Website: walmart
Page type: payment
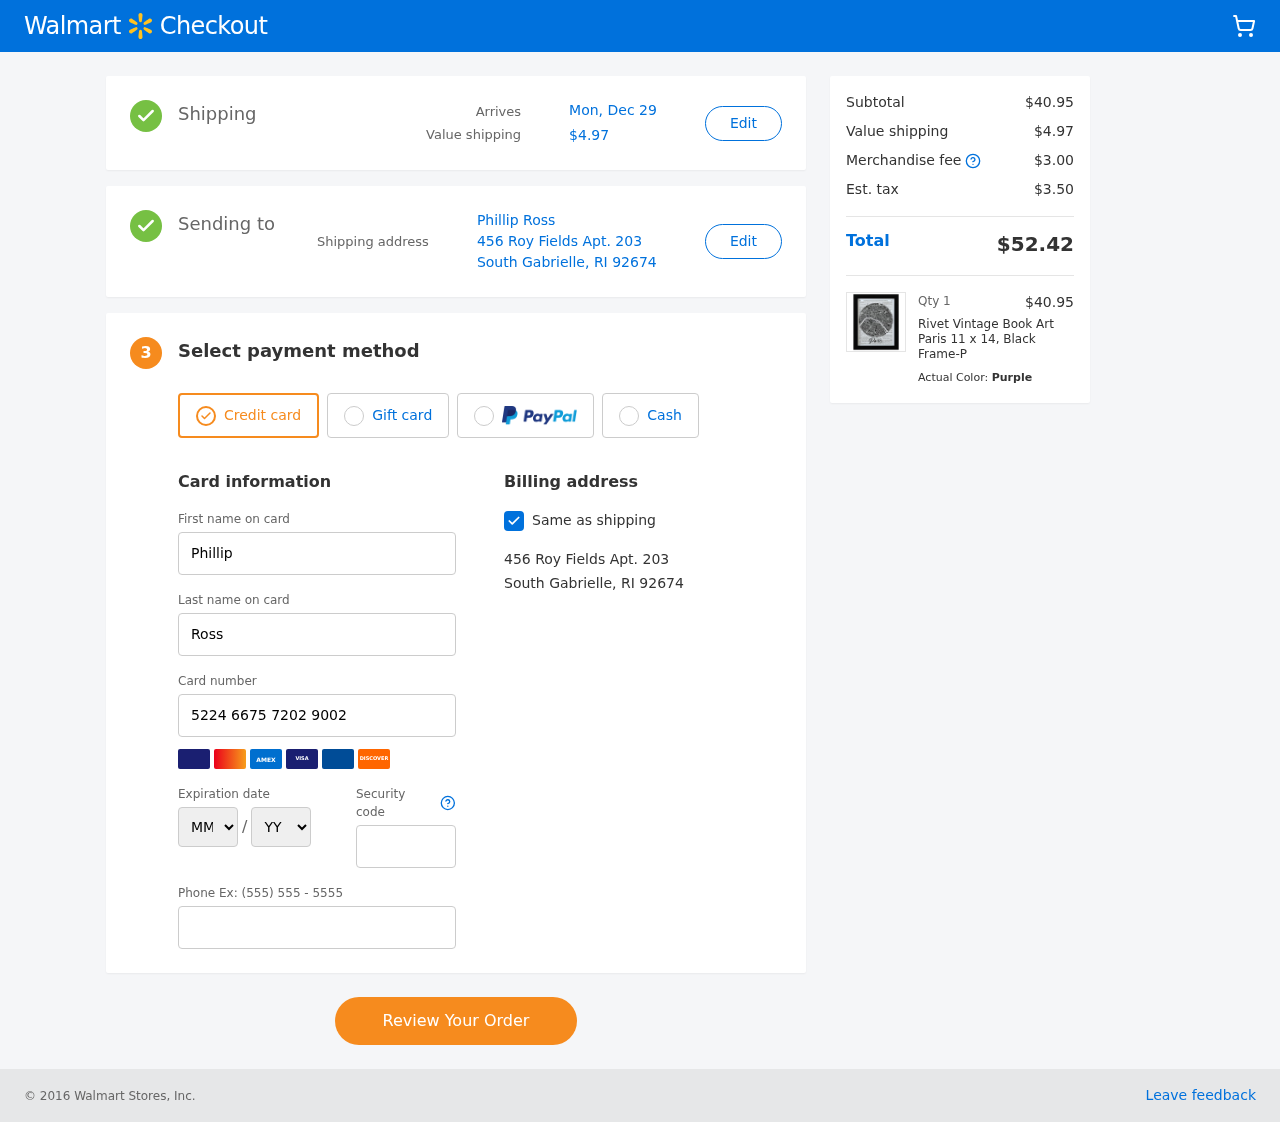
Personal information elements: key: PII_CARD_EXPIRY_MONTH
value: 04
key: PII_CARD_EXPIRY_YEAR
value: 30
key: PII_CITY_STATE_ZIP
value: South Gabrielle, RI 92674
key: PII_FULLNAME
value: Phillip Ross
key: PII_STREET
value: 456 Roy Fields Apt. 203
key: PII_FIRSTNAME
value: Phillip
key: PII_LASTNAME
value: Ross
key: PII_CARD_NUMBER
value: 5224 6675 7202 9002
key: PII_CARD_CVV
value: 566
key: PII_PHONE
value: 5423118710
Product elements: key: PRODUCT1_NAME
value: Rivet Vintage Book Art Paris 11 x 14, Black Frame-P
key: PRODUCT1_PRICE
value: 40.95
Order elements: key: ORDER_DELIVERY_DATE
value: Mon, Dec 29
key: ORDER_SHIPPING_COST
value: $4.97
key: ORDER_SUBTOTAL
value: $40.95
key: ORDER_MERCHANDISE_FEE
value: $3.00
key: ORDER_TAX
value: $3.50
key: ORDER_TOTAL
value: $52.42
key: ORDER_NUM_ITEMS
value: Qty 1